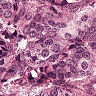
Metastatic tissue present: yes